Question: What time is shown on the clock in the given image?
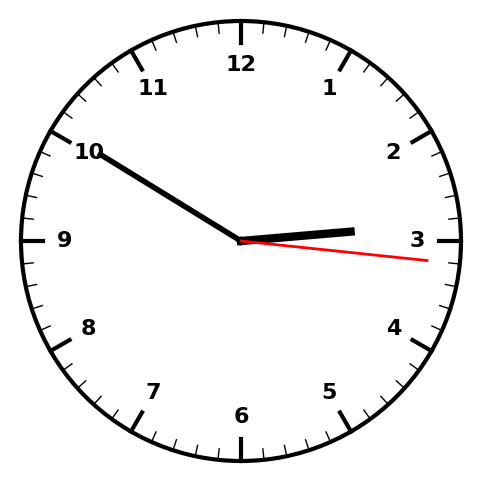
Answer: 02:50:16